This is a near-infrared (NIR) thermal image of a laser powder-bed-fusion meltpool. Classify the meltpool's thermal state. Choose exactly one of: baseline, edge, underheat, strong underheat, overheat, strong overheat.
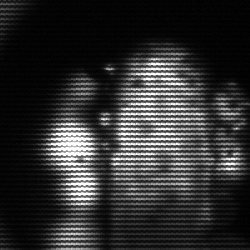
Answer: strong underheat